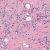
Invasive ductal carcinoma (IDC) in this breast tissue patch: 1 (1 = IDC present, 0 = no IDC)